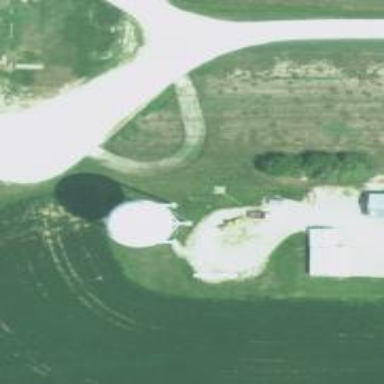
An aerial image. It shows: Water tower that is man-made.